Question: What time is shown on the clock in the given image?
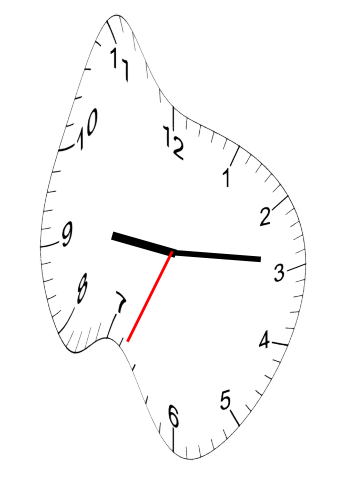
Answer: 09:14:34